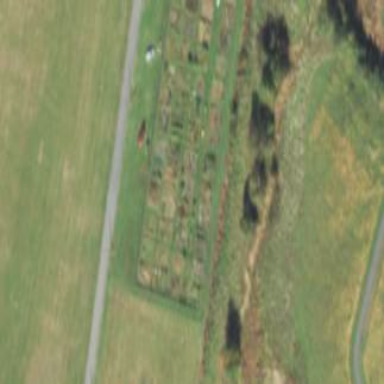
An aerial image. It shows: Community garden filled with leisure land.